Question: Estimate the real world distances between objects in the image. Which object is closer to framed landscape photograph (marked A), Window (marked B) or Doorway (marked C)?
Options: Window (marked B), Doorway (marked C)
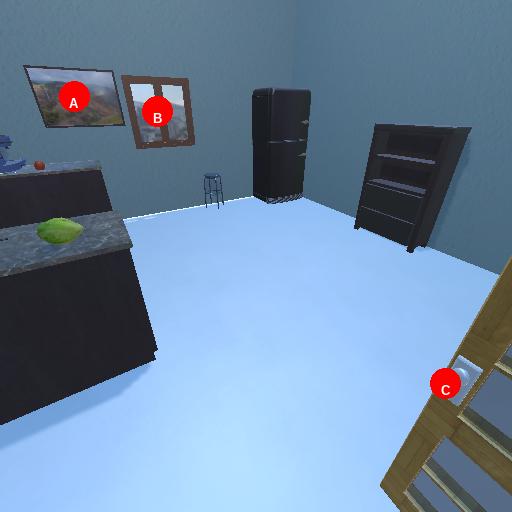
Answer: Window (marked B)